Question: I have created table in which i want to expand cell when click on '+' button, and add image and videos in that. At time it need to increase the particular cell hight and then show the videos and '+' sign will convert into '-'.

right now i added code to expand the cell as follows
'''
-(void)cellButtonOneSelected
{
// Deselect cell
[safetChecklistsTableView deselectRowAtIndexPath:selectedIndexPath1 animated:TRUE];
// Toggle 'selected' state
BOOL isSelected = ![self cellIsSelected:selectedIndexPath1];
// Store cell 'selected' state keyed on indexPath
NSNumber *selectedIndex = [NSNumber numberWithBool:isSelected];
[selectedIndexes setObject:selectedIndex forKey:selectedIndexPath1];
// This is where magic happens...
[safetChecklistsTableView beginUpdates];
[safetChecklistsTableView endUpdates];
}
'''
Now how to show/add videos or images in that?
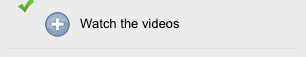
Answer: Put the videos and images in a uiview and add them to your cell like if the height of cell is 50, add them on 51. and write
'''
yourView.hidden=YES;
yourView.tag=@"your Tag"
'''
When this add button is pressed, call the following loop:
'''
for (int section = 0, sectionCount = _iTableView.numberOfSections; section < sectionCount; ++section) {
for (int row = 0, rowCount = [_iTableView numberOfRowsInSection:section]; row < rowCount; ++row) {
UITableViewCell *cell = [_iTableView cellForRowAtIndexPath:[NSIndexPath indexPathForRow:row inSection:section]];
UIView *view=(UIView*)[cell.contentView viewWithTag:@"Your Tag"];
view.hidden=NO;
}
}
'''
Hope this helps!!